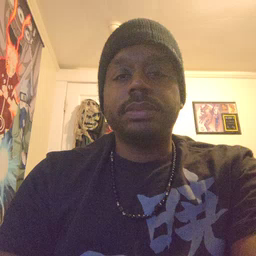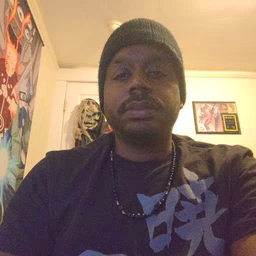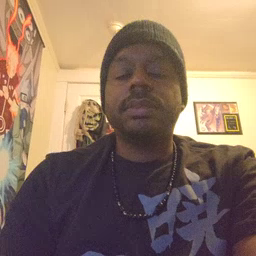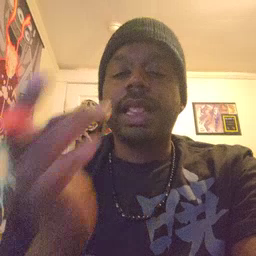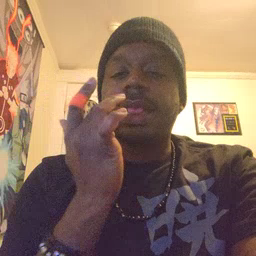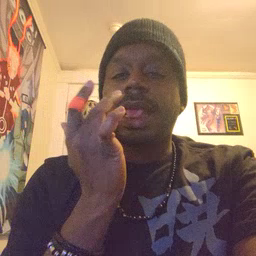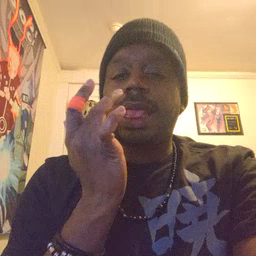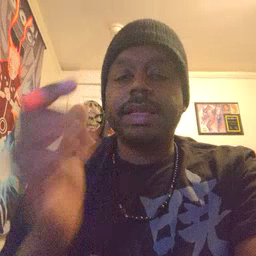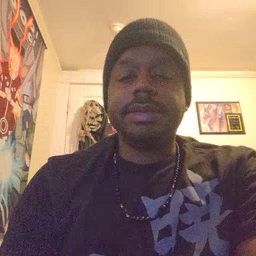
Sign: taste